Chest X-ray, AP view. Patient: 56 years old, sex F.
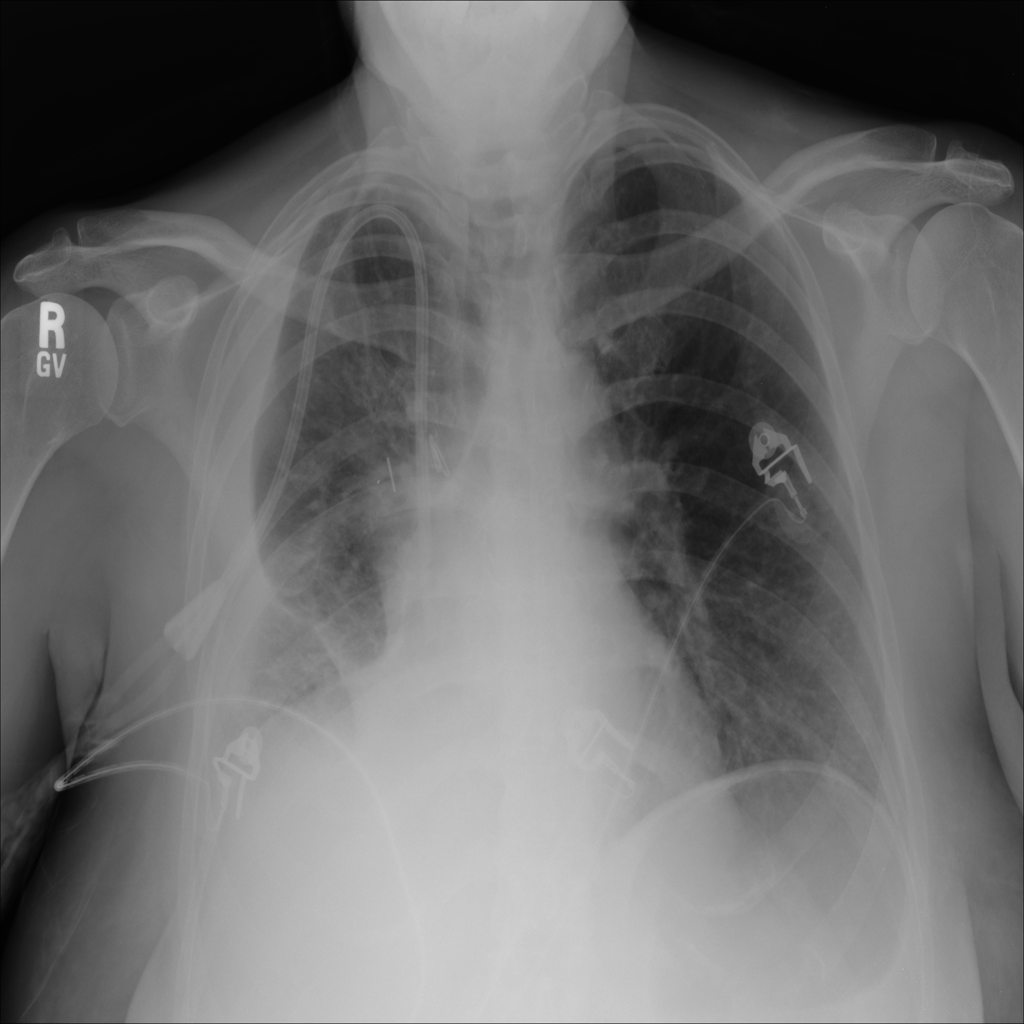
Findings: Effusion